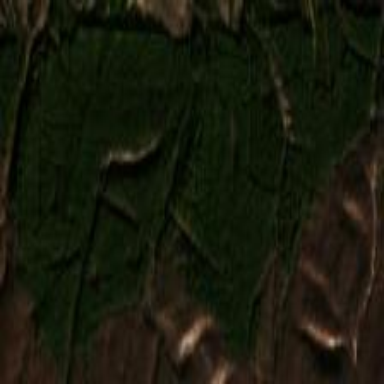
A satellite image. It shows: Woodland with needle-leaved trees.